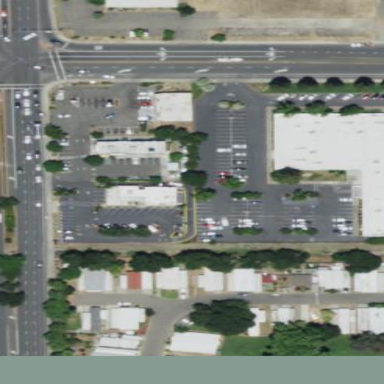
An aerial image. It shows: Retail area.